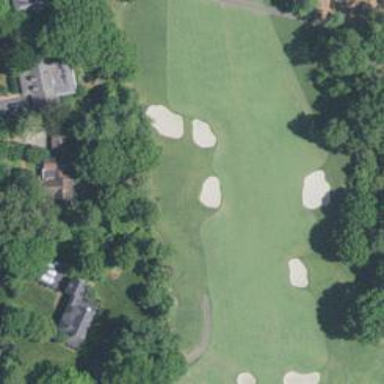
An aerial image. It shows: View of golf hole.